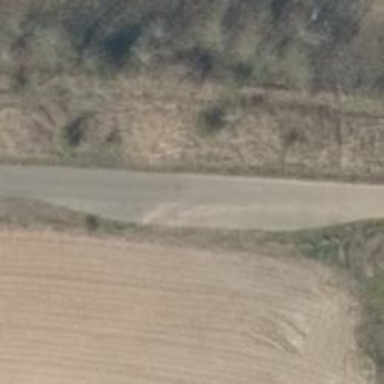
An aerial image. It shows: Passing place on the road.